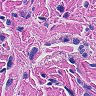
Metastatic tissue present: yes